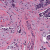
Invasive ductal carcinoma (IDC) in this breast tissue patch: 1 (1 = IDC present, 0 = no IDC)